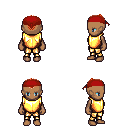
a pixel art fantasy rpg character, female body template, human, dark skin, gold chest armor, gold greaves, red short mohawk hairstyle, red bandana, four views (front, back, left, right), 2x2 character sprite sheet, small pixel art, hard edges, no anti-aliasing